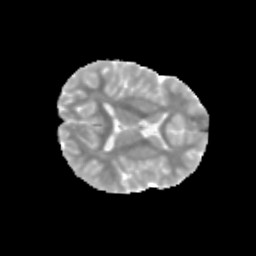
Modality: MD
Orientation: axial
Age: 12
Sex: male
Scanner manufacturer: siemens
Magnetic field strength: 3 T
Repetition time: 3.8 s
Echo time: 0.07 s